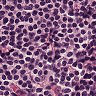
Metastatic tissue present: no